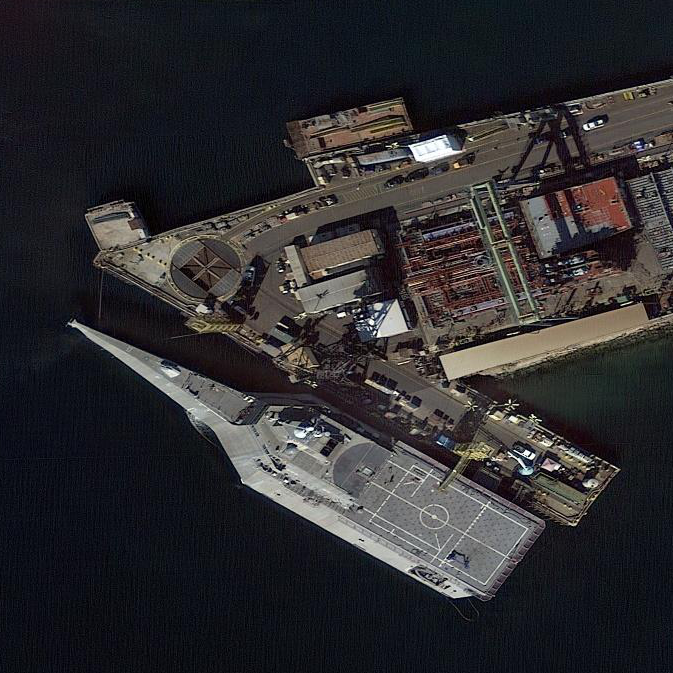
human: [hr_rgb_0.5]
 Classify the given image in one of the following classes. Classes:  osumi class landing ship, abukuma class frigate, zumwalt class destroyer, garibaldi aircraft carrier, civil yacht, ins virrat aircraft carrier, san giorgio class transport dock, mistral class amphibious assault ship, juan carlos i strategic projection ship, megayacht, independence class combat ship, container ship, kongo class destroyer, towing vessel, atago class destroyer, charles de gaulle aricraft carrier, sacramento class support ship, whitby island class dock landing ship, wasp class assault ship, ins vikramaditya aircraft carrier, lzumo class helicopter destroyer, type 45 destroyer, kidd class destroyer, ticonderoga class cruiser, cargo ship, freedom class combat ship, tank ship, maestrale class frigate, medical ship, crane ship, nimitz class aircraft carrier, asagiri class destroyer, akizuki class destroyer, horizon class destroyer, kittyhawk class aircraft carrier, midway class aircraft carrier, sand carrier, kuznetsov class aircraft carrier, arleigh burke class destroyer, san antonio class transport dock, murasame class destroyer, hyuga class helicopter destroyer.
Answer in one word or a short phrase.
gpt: Independence class combat ship